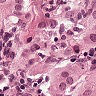
Metastatic tissue present: yes